Field crop: tomato
Growth stage: 2
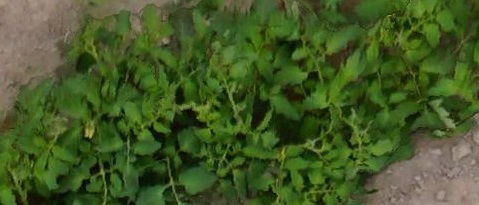
Species: tomato